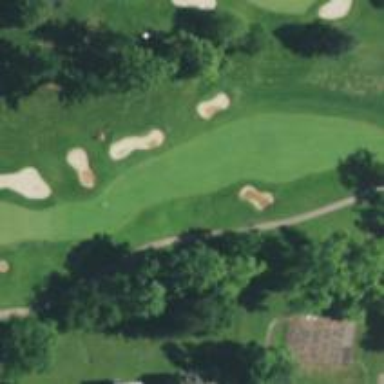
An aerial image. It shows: Golf hole.